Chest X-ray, AP view. Patient: 54 years old, sex F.
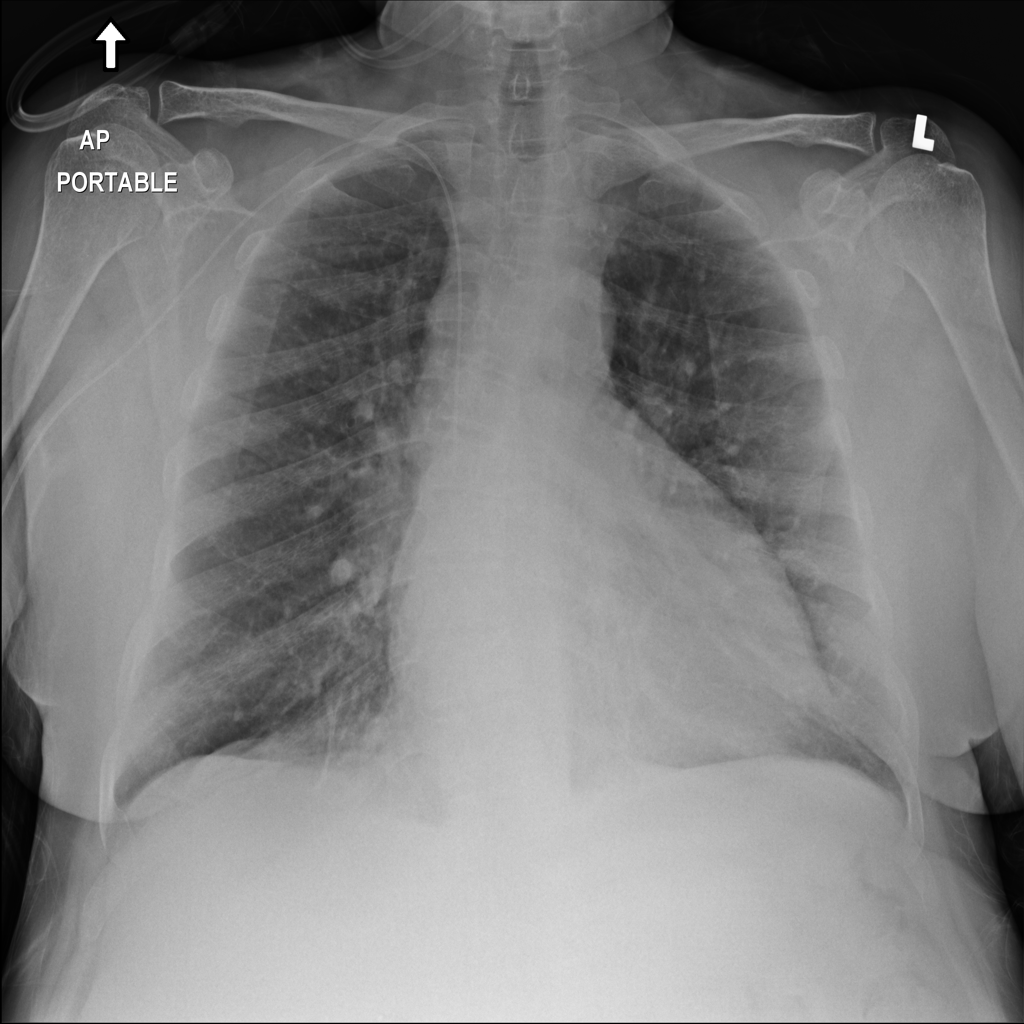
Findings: No Finding